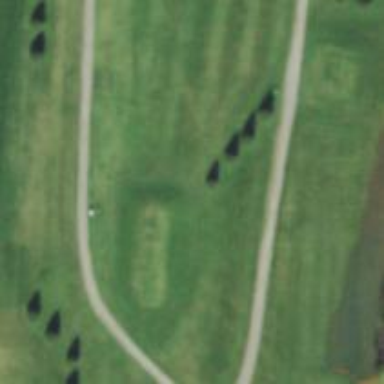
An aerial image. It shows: Golf tee.